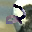
Label: 2